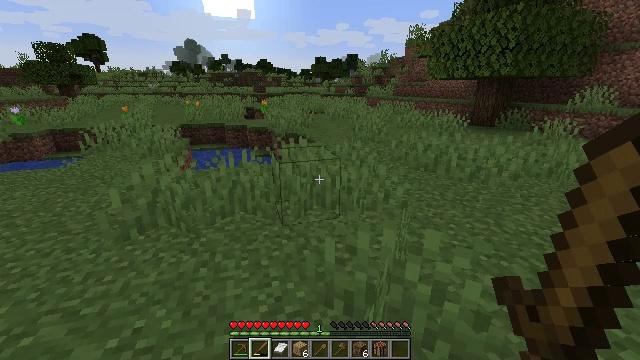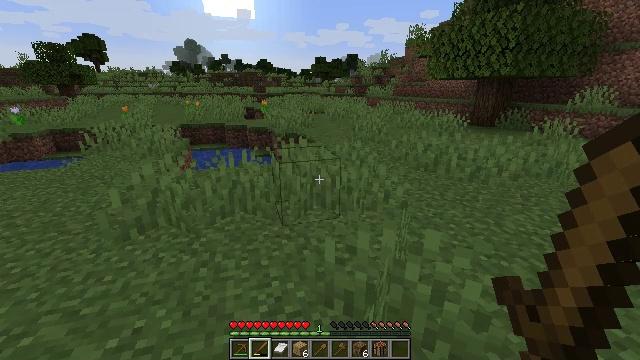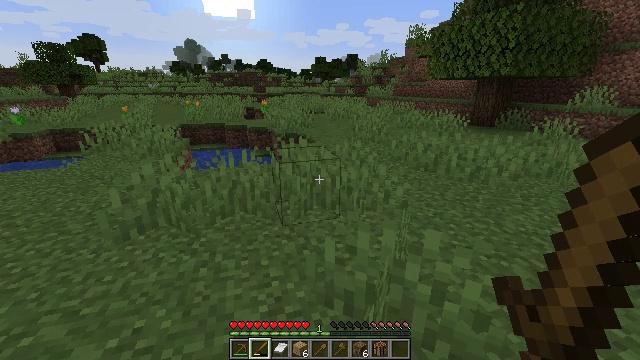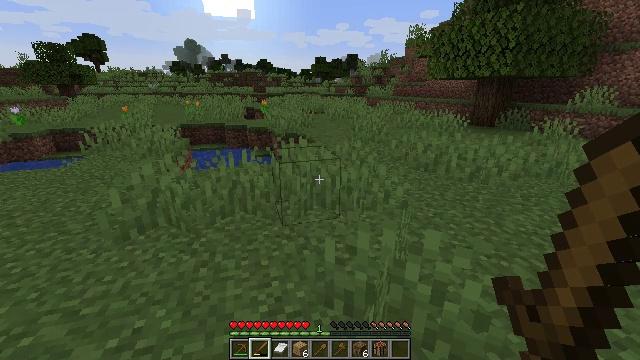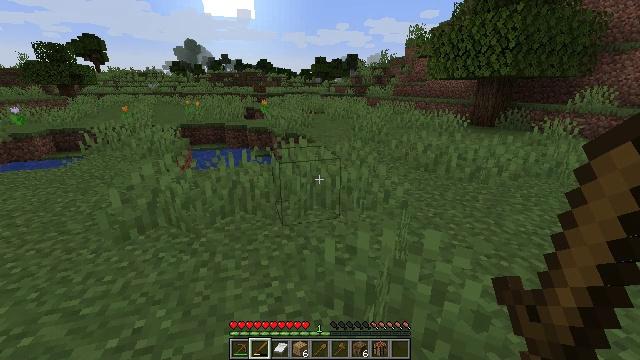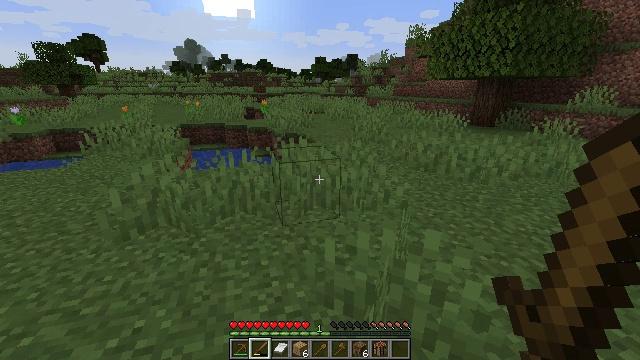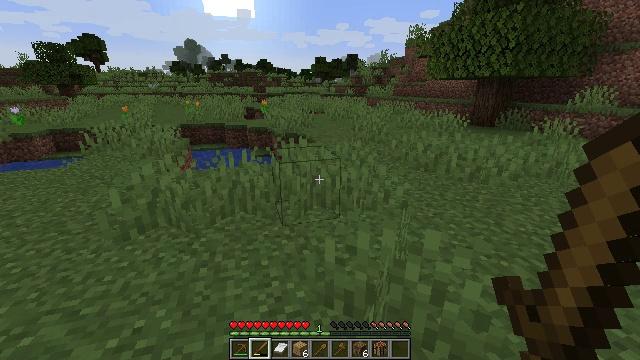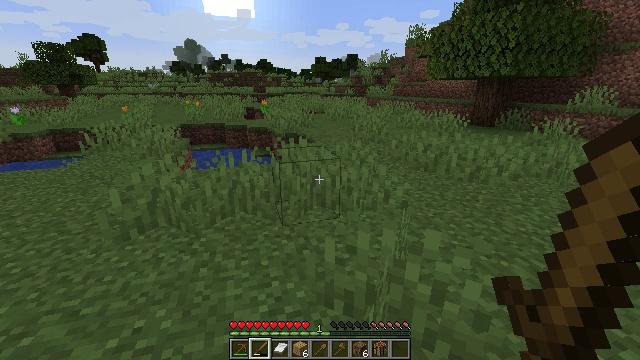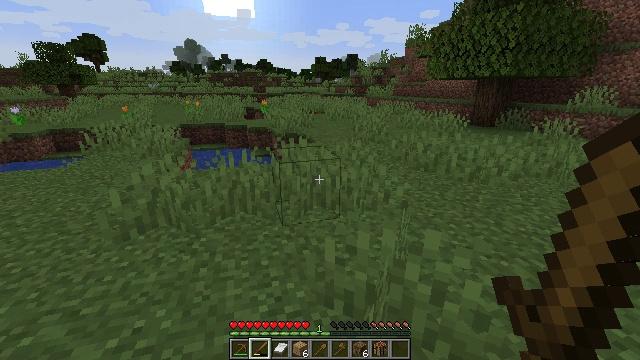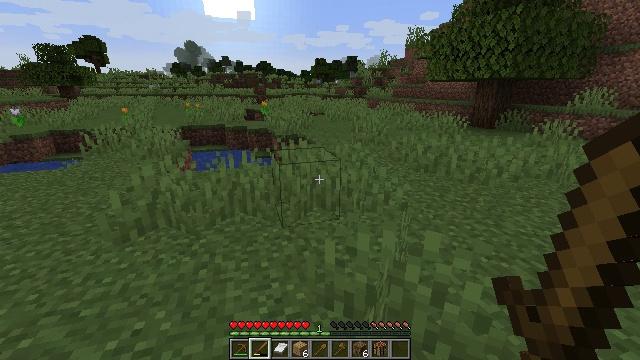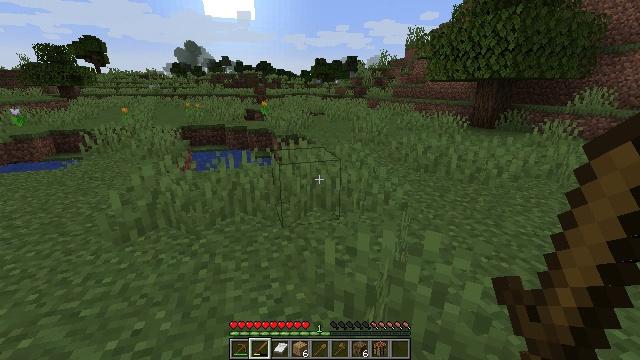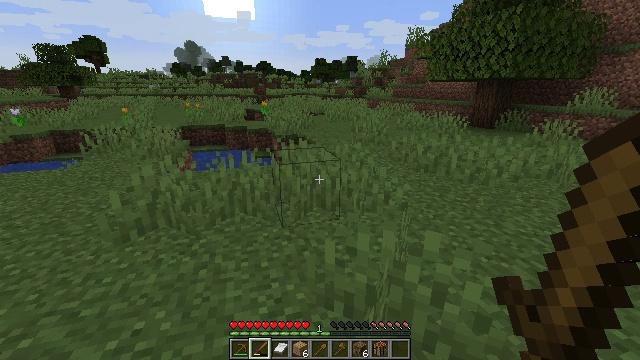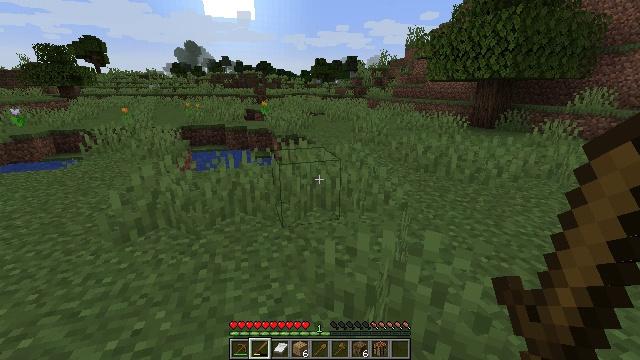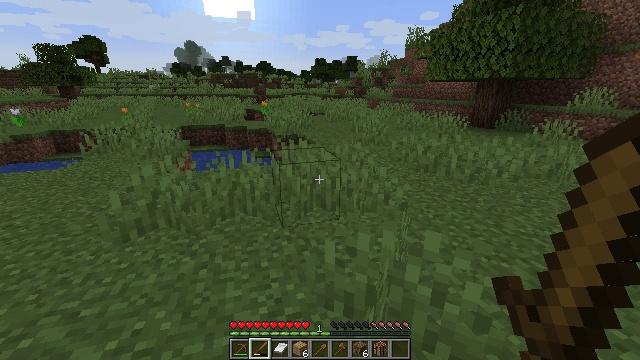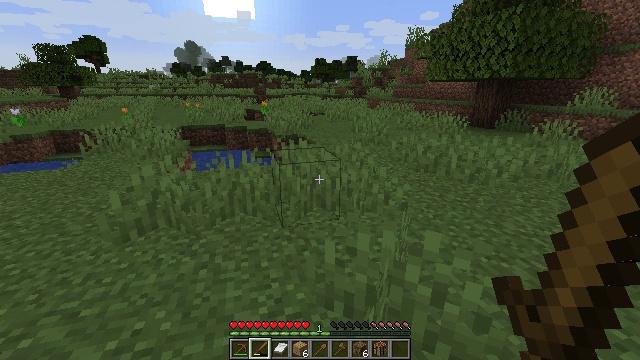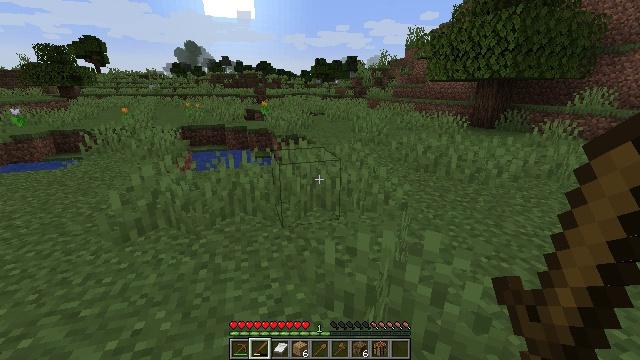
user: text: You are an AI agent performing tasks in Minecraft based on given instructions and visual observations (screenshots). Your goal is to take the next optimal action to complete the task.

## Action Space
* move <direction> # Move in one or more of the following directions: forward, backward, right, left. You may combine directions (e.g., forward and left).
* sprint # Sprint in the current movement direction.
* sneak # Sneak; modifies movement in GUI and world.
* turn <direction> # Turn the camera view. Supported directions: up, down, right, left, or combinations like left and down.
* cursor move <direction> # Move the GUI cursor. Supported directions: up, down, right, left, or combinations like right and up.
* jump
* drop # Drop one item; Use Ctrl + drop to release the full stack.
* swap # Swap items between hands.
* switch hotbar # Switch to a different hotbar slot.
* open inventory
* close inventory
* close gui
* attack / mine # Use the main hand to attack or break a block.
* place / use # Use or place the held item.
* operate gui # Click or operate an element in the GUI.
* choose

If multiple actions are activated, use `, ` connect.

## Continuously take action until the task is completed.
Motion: motion action
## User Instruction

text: Remove oak leaves from branches.
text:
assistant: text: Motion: no_op
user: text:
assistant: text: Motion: no_op
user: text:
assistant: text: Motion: no_op
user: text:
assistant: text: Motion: no_op
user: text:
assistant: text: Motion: no_op
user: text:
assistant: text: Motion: no_op
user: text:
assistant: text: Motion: no_op
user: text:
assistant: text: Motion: no_op
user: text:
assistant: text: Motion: no_op
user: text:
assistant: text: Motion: no_op
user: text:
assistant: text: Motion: no_op
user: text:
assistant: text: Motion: no_op
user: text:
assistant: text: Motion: no_op
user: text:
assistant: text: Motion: no_op
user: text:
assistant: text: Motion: no_op
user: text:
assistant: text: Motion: no_op
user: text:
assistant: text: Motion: no_op
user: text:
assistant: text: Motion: no_op
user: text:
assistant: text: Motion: no_op
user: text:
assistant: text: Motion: no_op
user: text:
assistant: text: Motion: no_op
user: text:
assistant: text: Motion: no_op
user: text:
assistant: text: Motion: no_op
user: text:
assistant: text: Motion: no_op
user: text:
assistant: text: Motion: no_op
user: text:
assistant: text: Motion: no_op
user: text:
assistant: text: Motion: no_op
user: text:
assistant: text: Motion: no_op
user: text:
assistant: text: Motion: no_op
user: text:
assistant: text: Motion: no_op